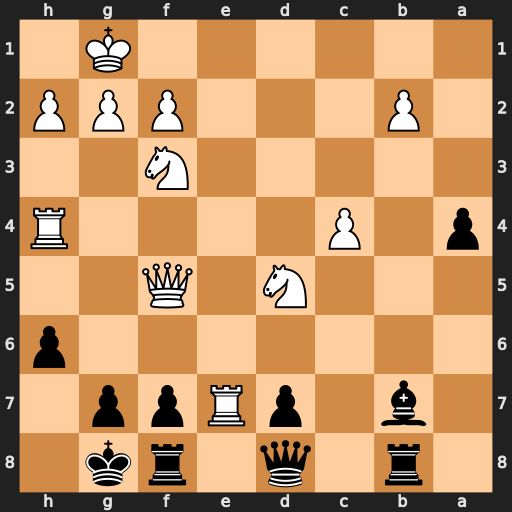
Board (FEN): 1r1q1rk1/1b1pRpp1/7p/3N1Q2/p1P4R/5N2/1P3PPP/6K1
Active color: b
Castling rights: -
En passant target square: -
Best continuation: Bxd5 Ng5 g6